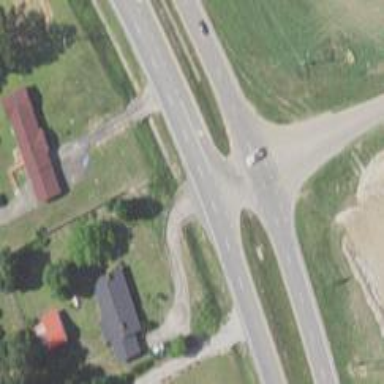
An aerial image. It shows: Asphalt road classified as trunk highway.